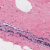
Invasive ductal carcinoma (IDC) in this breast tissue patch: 0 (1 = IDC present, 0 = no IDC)